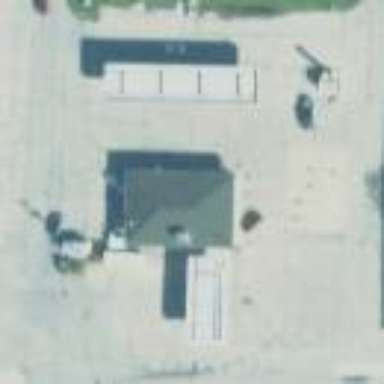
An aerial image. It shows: Fuel station.